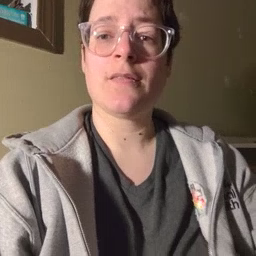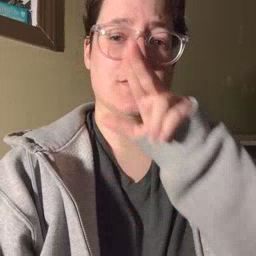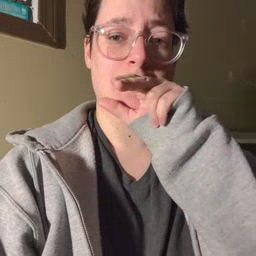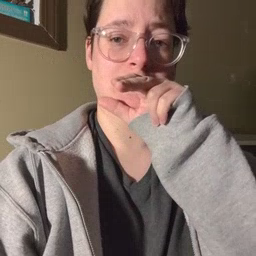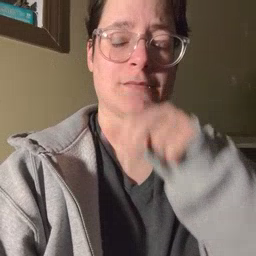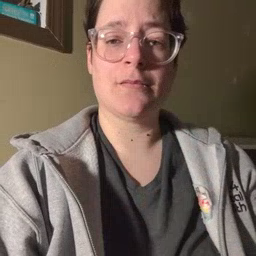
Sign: tongue